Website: lowes
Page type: billing-address
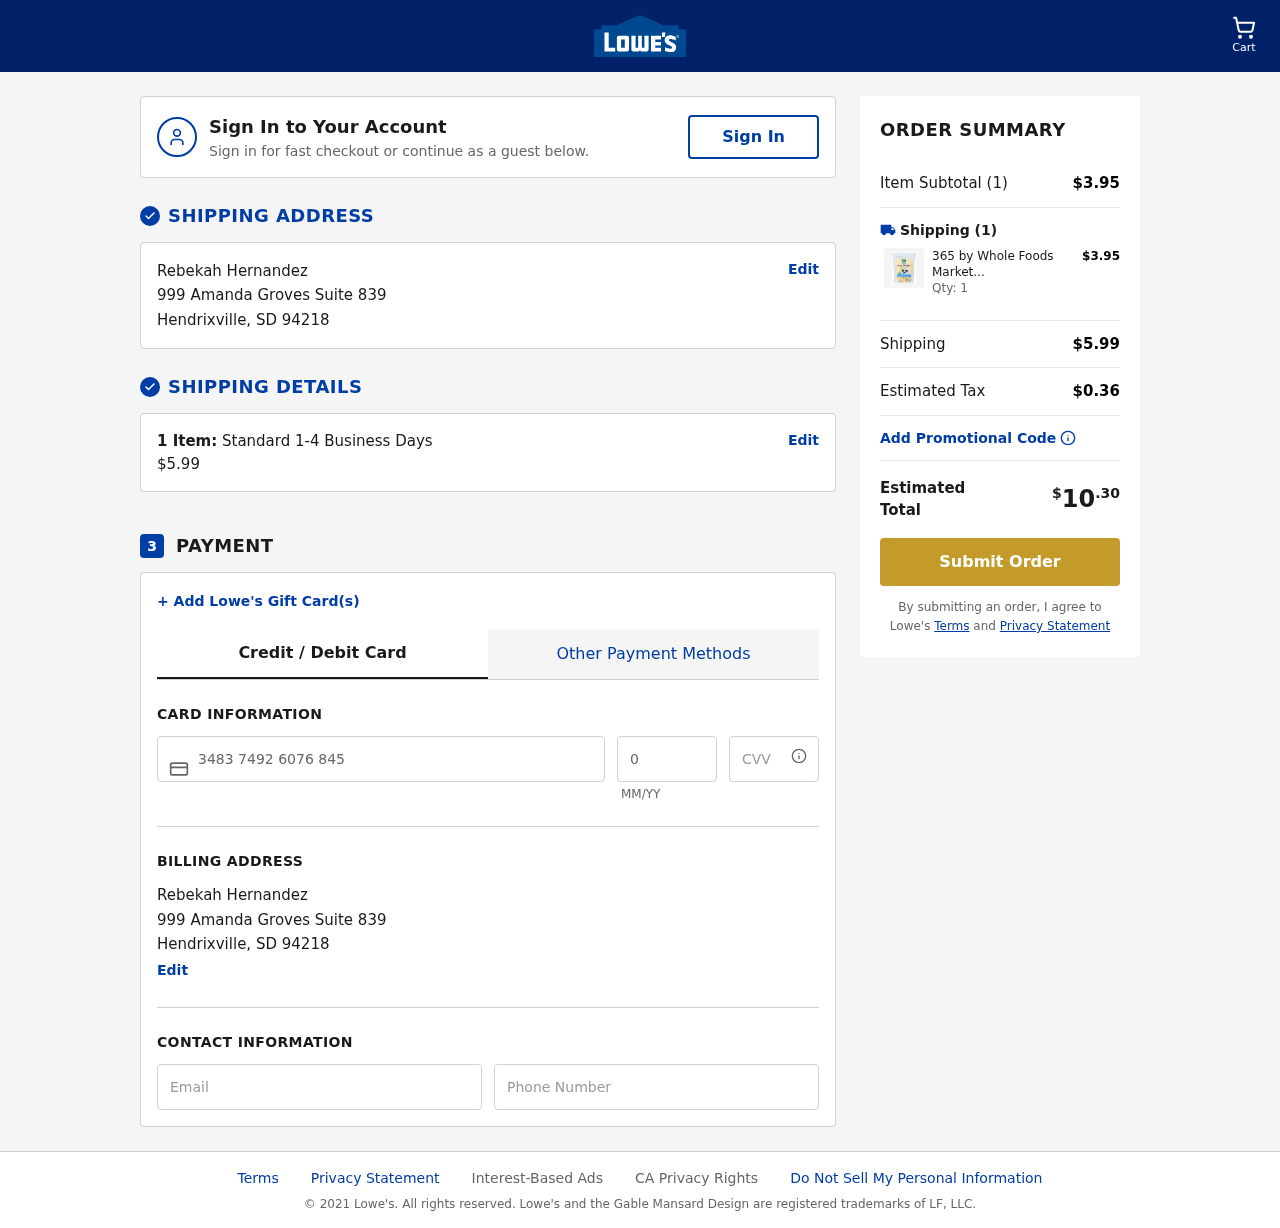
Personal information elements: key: PII_CARD_CVV
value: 0337
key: PII_CARD_EXPIRY
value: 01/26
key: PII_CARD_NUMBER
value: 3483 7492 6076 845
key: PII_CITY
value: Hendrixville
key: PII_EMAIL
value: rebekahhernandez@yahoo.com
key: PII_FULLNAME
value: Rebekah Hernandez
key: PII_PHONE
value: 2478277601
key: PII_POSTCODE
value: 94218
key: PII_STATE_ABBR
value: SD
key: PII_STREET
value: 999 Amanda Groves Suite 839
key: PII_FULLNAME2
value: Rebekah Hernandez
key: PII_CITY2
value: Hendrixville
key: PII_STATE_ABBR2
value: SD
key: PII_POSTCODE_FULL
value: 94218
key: PII_POSTCODE_NUMERIC
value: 94218
Product elements: key: PRODUCT1_NAME
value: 365 by Whole Foods Market, Organic Cheese Shreds, Mild Cheddar, 8 Ounce
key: PRODUCT1_PRICE
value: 3.95
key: PRODUCT1_QUANTITY
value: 1
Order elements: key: ORDER_NUM_ITEMS
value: Cart
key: ORDER_NUM_ITEMS
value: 1 Item:
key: ORDER_NUM_ITEMS
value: Item Subtotal (1)
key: ORDER_SHIPPING_COST
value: $5.99
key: ORDER_SUBTOTAL
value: $3.95
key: ORDER_TAX
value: $0.36
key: ORDER_TOTAL
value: $10.30